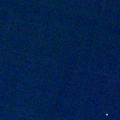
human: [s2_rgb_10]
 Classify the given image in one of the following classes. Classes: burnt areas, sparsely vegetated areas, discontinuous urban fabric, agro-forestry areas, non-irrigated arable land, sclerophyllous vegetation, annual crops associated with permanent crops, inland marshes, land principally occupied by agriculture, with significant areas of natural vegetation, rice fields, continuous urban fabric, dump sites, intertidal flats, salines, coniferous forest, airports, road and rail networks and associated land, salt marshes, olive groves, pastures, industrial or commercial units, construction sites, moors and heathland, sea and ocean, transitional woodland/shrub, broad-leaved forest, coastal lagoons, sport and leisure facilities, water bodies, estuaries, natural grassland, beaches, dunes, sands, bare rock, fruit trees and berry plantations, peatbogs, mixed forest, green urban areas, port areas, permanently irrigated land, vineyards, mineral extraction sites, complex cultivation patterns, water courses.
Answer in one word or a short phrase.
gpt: sea and ocean